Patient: sex F, age 48
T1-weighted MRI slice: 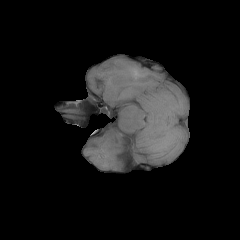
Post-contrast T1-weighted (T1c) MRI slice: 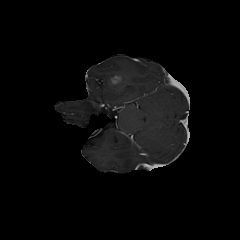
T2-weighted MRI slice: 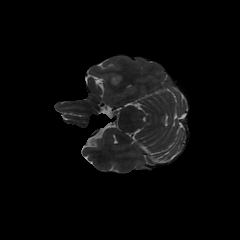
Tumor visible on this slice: yes
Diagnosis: Glioblastoma, IDH-wildtype
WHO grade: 4